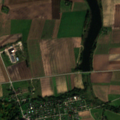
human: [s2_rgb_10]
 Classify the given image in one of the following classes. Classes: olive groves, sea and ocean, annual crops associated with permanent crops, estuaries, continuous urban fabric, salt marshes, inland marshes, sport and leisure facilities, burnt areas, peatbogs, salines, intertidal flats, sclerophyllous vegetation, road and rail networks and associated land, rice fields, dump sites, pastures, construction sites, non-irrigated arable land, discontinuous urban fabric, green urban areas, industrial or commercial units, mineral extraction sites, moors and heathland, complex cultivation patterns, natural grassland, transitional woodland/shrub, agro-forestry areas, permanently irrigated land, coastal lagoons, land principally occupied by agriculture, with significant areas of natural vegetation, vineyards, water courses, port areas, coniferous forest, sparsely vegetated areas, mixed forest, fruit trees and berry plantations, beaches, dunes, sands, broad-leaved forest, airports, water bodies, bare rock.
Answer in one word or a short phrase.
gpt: discontinuous urban fabric, non-irrigated arable land, complex cultivation patterns, land principally occupied by agriculture, with significant areas of natural vegetation, water bodies